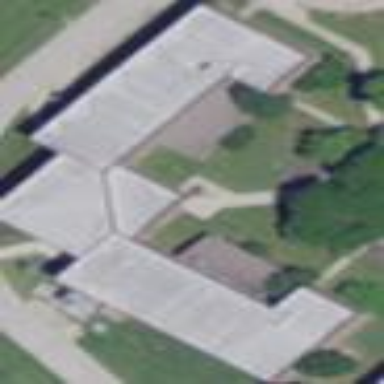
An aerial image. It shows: College building.